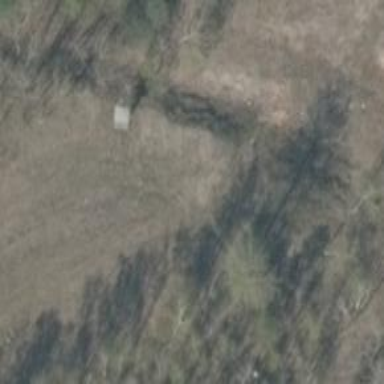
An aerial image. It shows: Hunting stand.